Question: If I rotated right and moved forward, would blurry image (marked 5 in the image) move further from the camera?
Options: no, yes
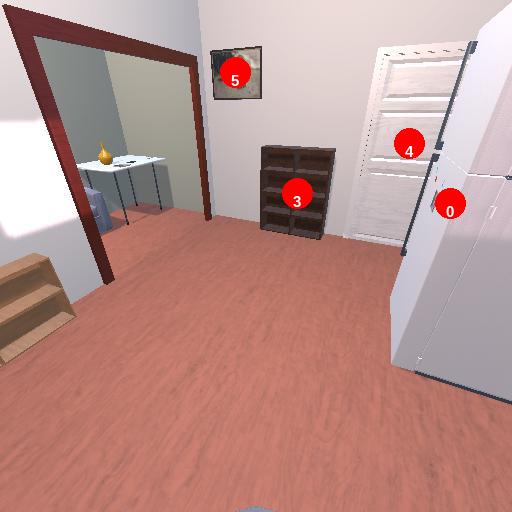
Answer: no